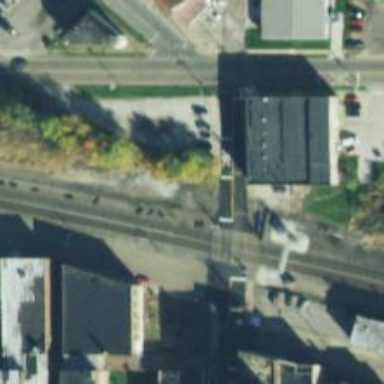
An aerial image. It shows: Railway level crossing.